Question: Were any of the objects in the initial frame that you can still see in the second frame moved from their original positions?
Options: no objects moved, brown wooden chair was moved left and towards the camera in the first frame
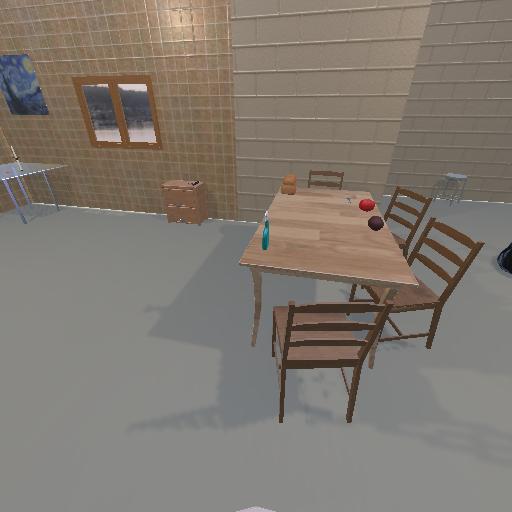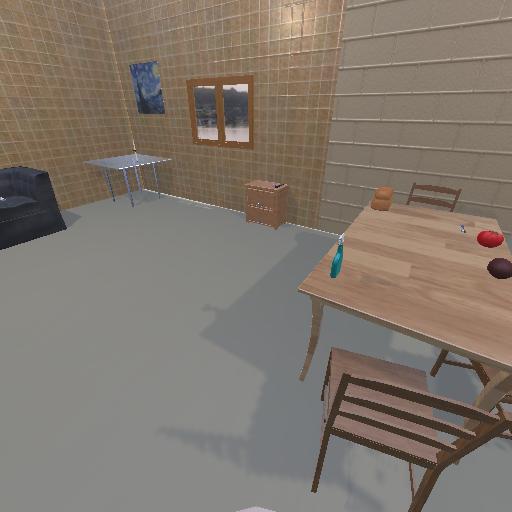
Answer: no objects moved